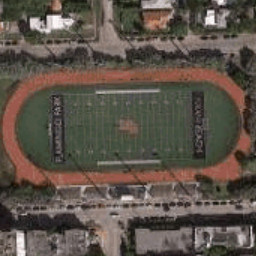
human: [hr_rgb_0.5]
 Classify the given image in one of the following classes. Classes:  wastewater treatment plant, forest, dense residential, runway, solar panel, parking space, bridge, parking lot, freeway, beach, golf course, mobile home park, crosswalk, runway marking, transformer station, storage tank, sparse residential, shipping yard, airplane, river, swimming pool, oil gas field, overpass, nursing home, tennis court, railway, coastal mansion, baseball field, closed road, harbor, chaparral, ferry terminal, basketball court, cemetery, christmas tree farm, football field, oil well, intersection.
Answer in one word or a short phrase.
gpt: football field